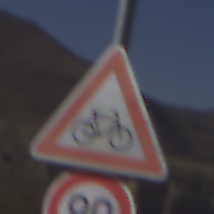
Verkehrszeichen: RadverkehrLinks
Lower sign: Geschwindigkeit90
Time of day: MorningAfternoon
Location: Outdoor (Nature)
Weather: Clear
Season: NotSpecified
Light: Natural